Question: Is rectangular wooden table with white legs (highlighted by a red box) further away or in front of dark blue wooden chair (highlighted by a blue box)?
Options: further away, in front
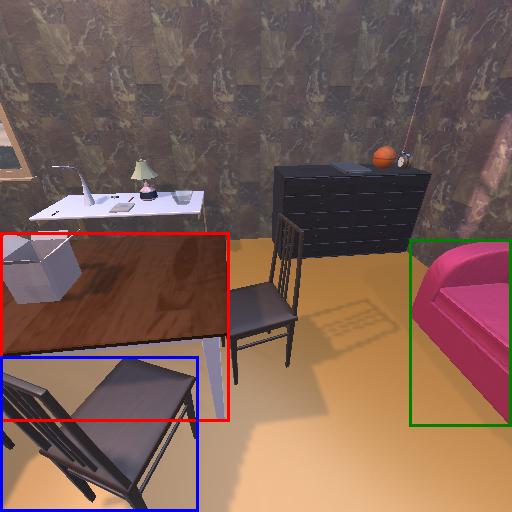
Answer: further away